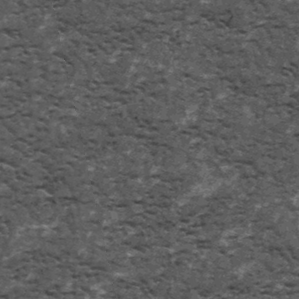
Label: frost